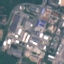
Label: Industrial